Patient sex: F
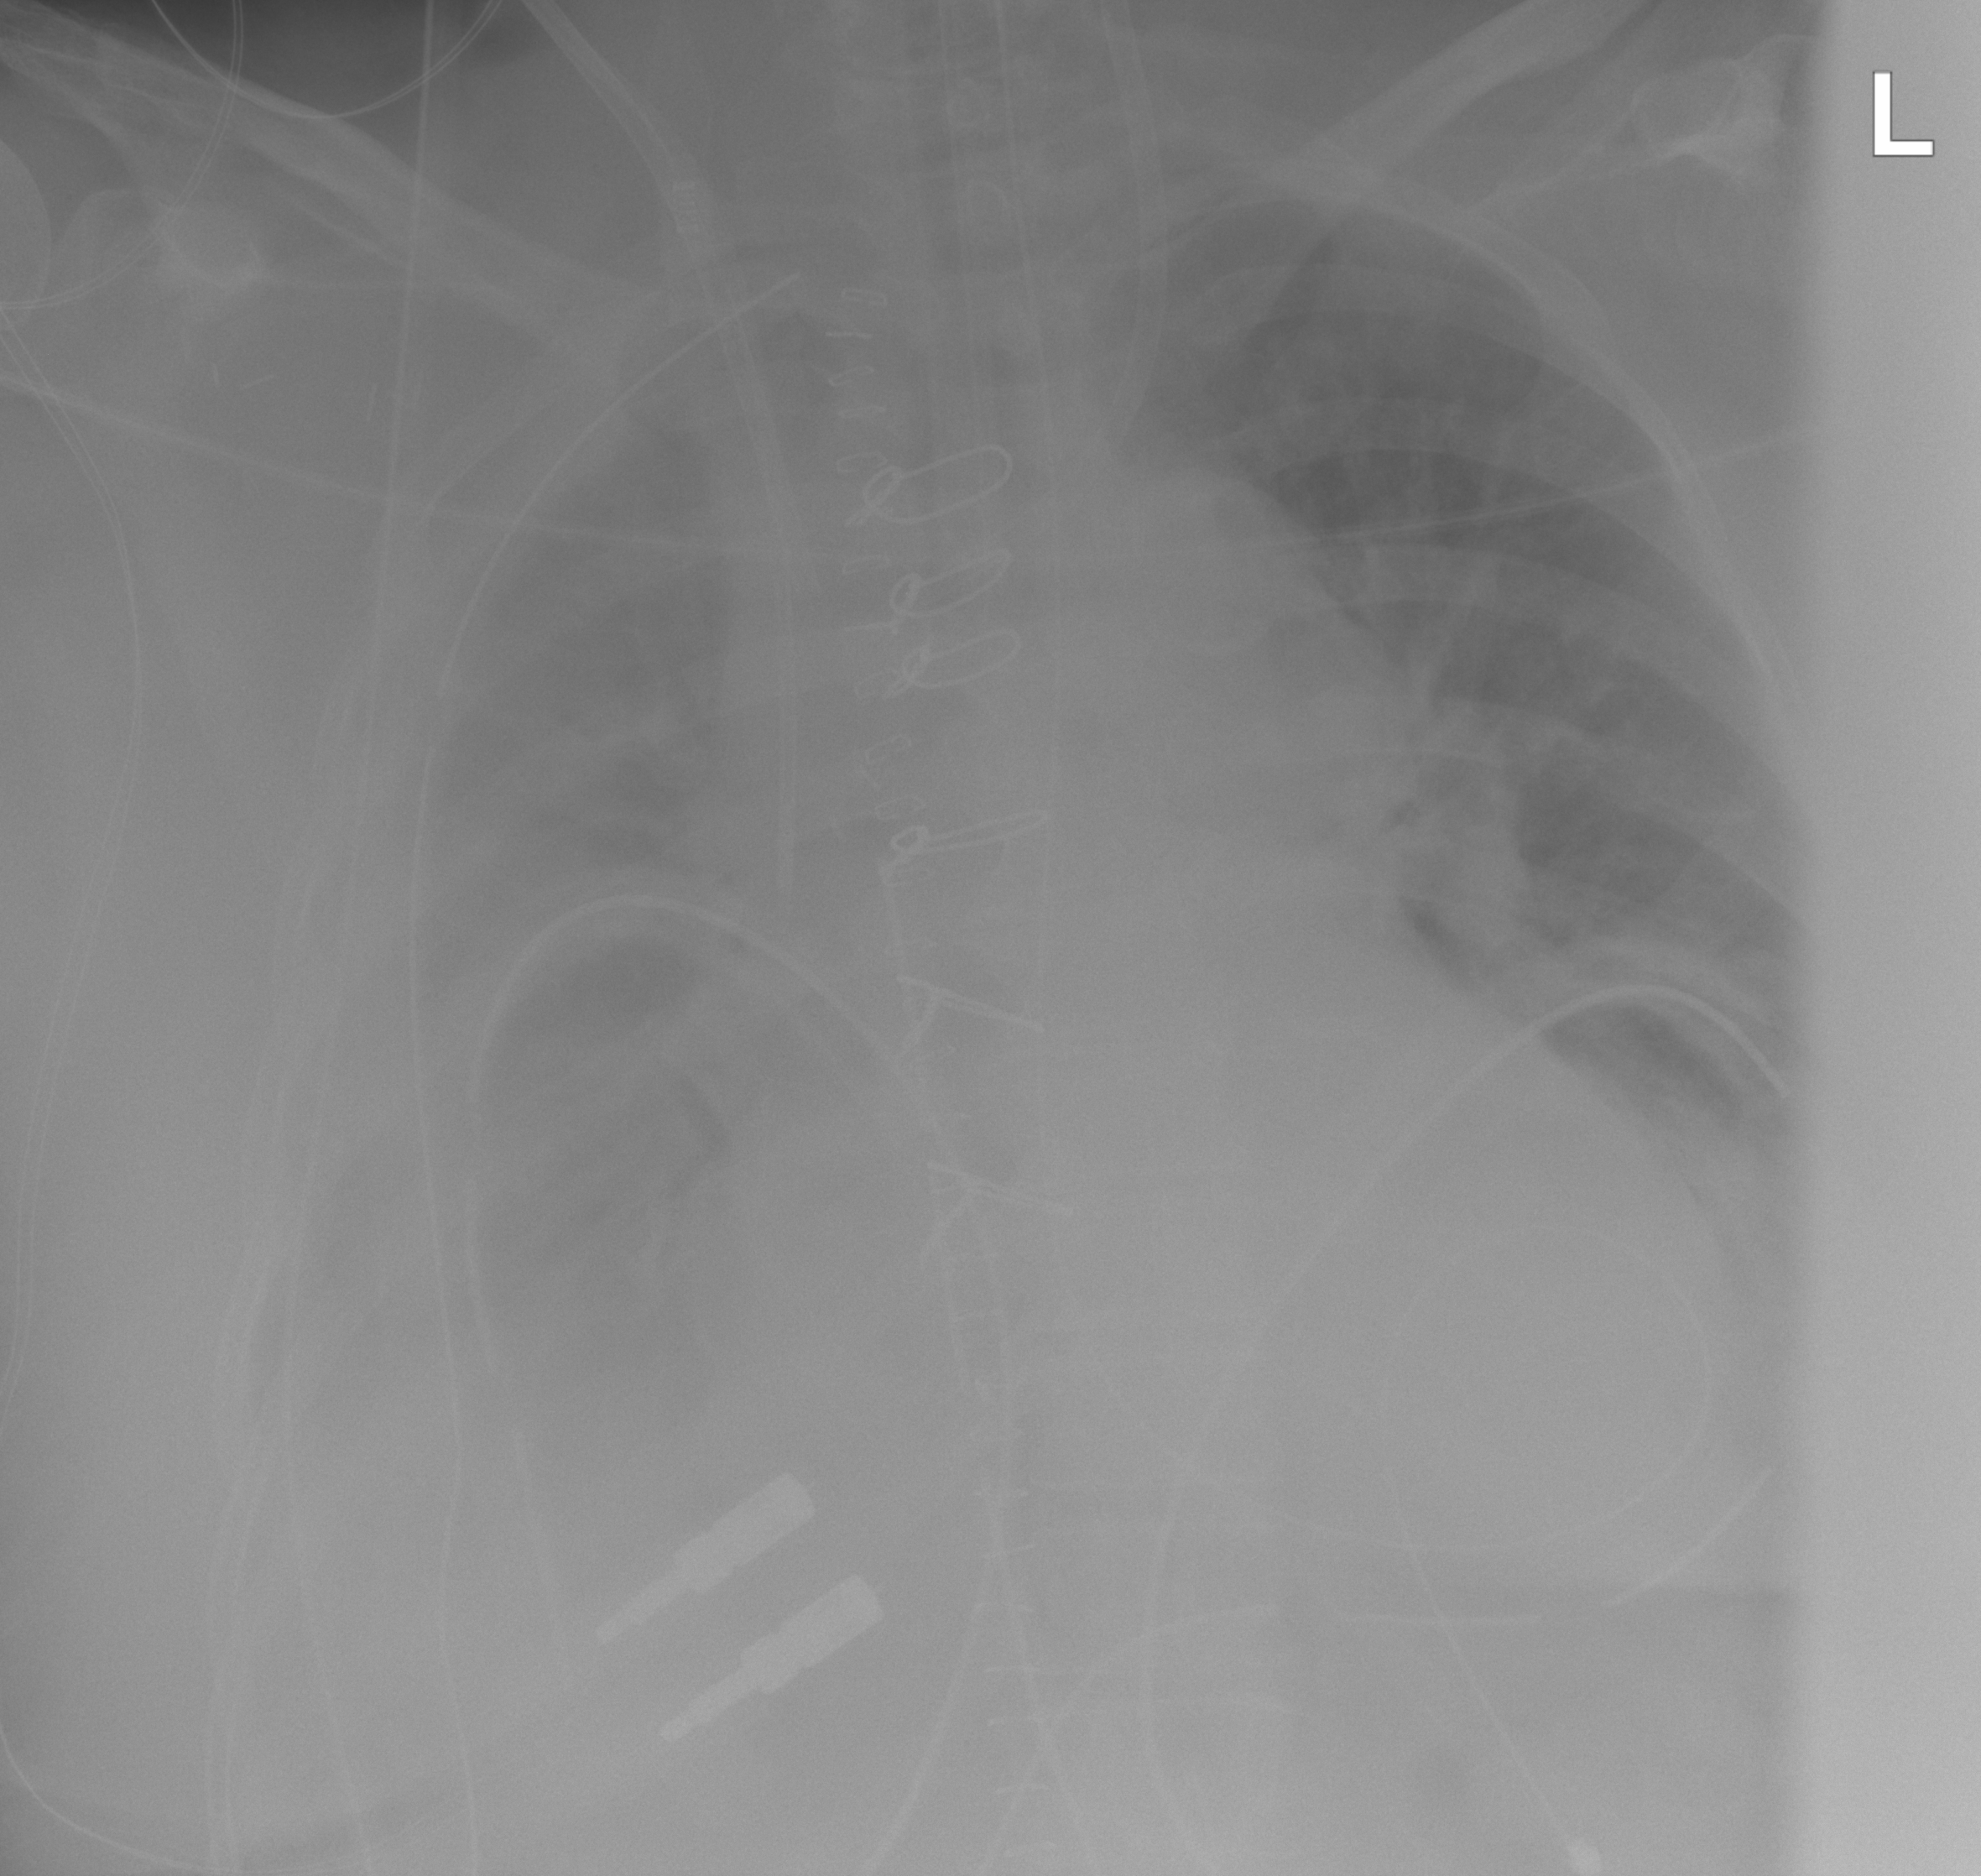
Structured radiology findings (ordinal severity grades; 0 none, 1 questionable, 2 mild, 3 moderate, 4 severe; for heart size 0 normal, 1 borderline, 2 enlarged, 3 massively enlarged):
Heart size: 2
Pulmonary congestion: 0
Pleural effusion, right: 4
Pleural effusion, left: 0
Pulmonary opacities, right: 2
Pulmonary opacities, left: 0
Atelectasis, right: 3
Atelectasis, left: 2